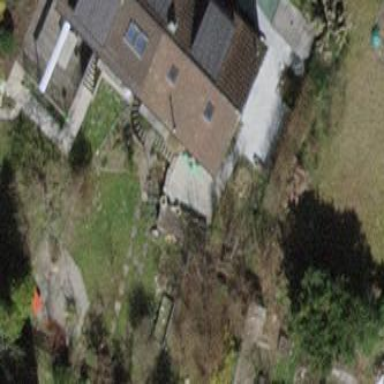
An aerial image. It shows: Semidetached house with tile roof.